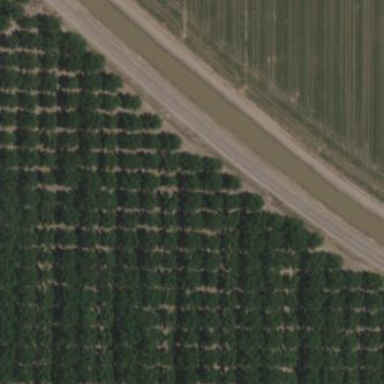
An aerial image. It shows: Orchard.